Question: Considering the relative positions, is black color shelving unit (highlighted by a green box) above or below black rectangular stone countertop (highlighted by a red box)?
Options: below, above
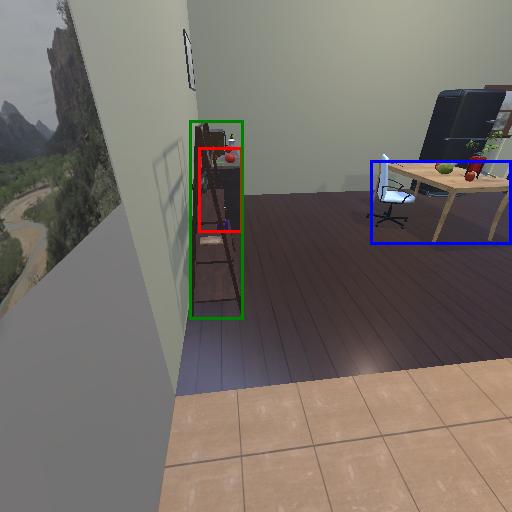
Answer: below